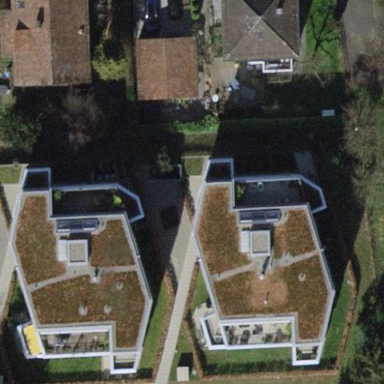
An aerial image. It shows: Flat-roofed apartment building with gravel roofing material.